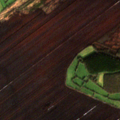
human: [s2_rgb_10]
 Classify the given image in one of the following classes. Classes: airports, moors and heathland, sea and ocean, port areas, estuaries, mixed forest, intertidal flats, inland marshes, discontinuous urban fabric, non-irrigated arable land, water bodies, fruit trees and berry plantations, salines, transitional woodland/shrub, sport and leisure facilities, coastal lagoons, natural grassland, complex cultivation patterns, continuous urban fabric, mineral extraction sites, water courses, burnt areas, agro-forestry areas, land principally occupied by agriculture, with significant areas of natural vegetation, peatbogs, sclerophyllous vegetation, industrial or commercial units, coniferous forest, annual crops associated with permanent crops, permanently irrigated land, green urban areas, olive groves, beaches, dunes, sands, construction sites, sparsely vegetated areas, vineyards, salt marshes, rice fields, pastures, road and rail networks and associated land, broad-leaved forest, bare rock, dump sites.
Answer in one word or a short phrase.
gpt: pastures, peatbogs